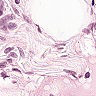
Metastatic tissue present: no